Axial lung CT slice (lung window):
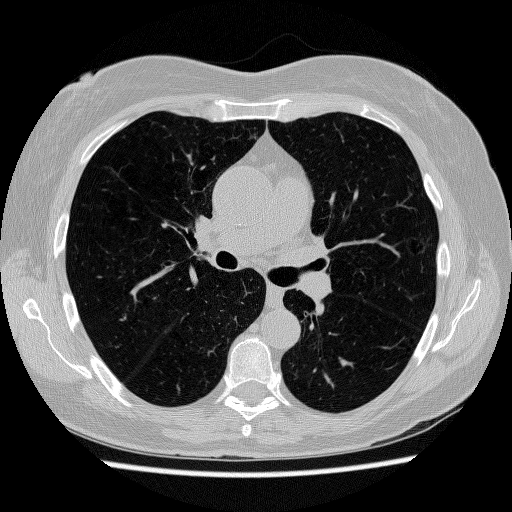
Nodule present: no